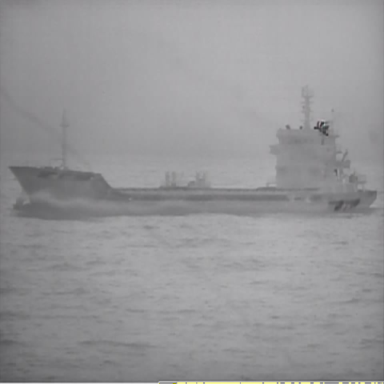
There is a liner in the infrared image.